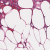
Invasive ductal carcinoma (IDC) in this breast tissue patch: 0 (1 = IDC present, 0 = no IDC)